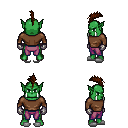
a pixel art fantasy rpg character, male body template, orc, green skin, brown long-sleeve shirt, magenta pants, brown mohawk hairstyle, metal gloves, white slippers, four views (front, back, left, right), 2x2 character sprite sheet, small pixel art, hard edges, no anti-aliasing